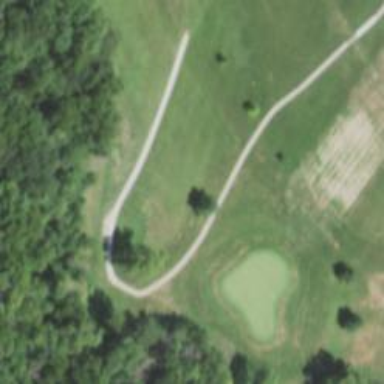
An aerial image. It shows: Service road designated as golf cart path.